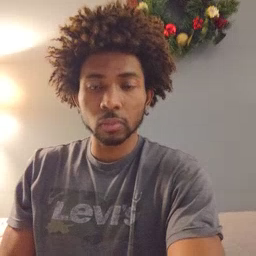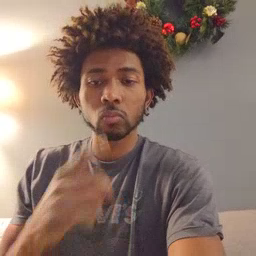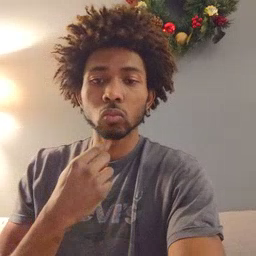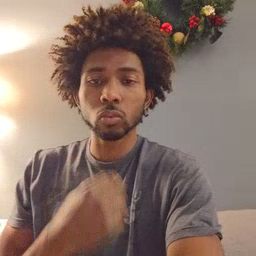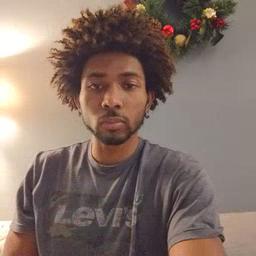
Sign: red